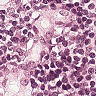
Metastatic tissue present: yes